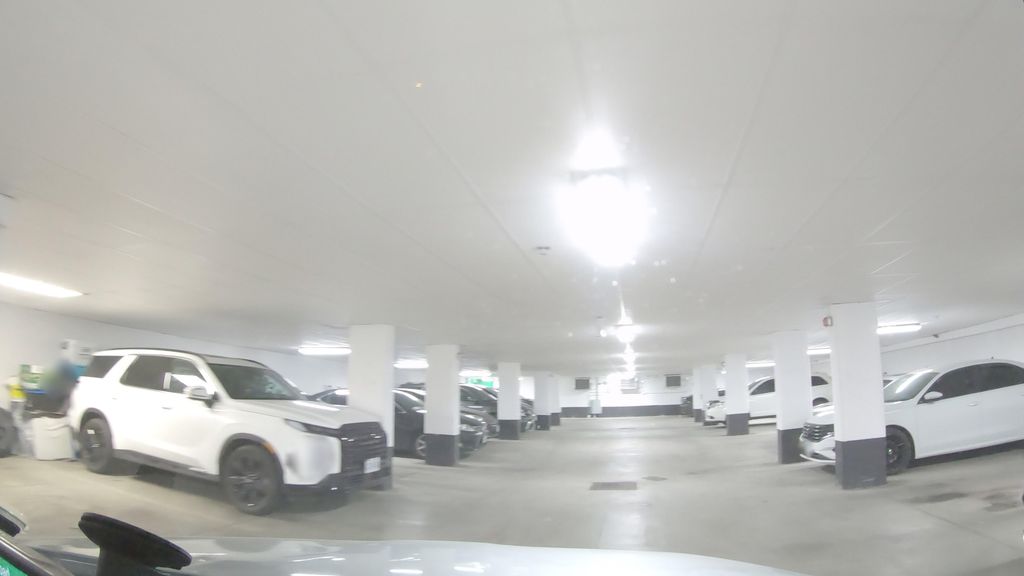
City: toronto